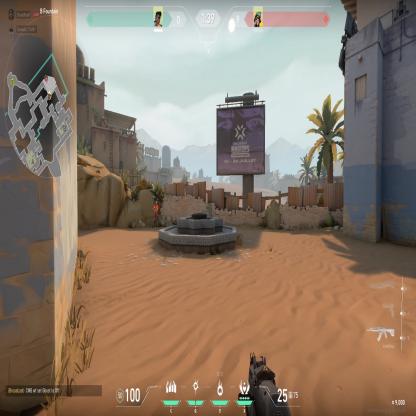
Label: enemy